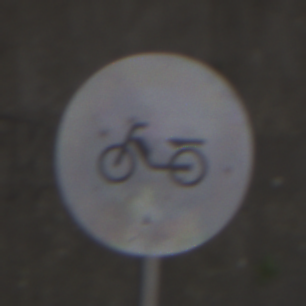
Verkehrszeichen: VerbotMofas
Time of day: MorningAfternoon
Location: Outdoor (Suburban)
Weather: PartlyCloudy
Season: NotSpecified
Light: Natural